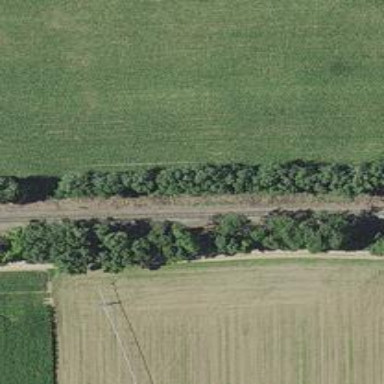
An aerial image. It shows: Railway track.